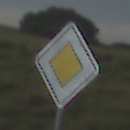
Verkehrszeichen: Vorfahrtsstrasse
Umgebung: Outdoor, Nature
Tageszeit: Night
Wetter: Clear
Licht: Natural
Jahreszeit: NotSpecified
Kontrast: HighContrast